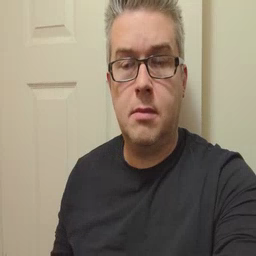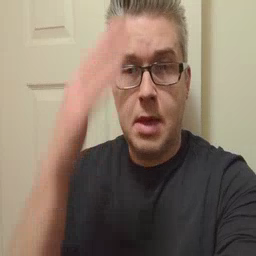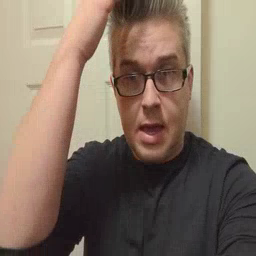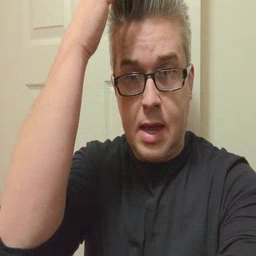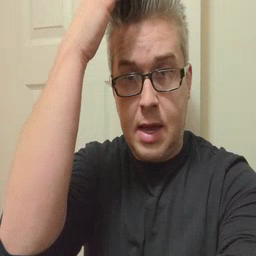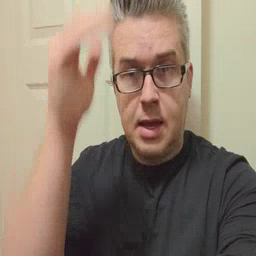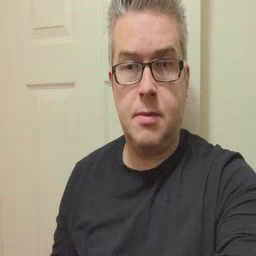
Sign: hat